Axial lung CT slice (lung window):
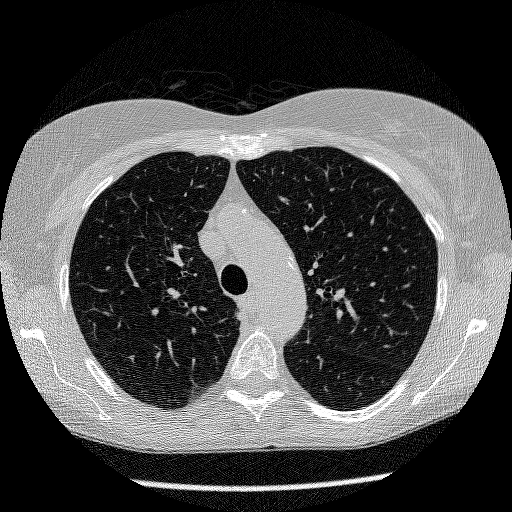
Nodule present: no